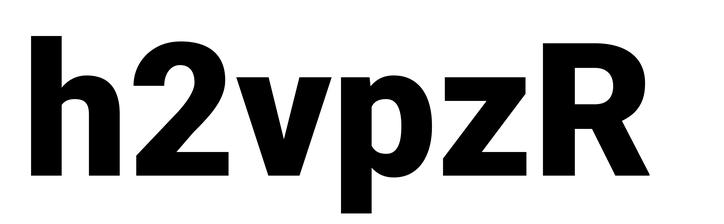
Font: Roboto_Black